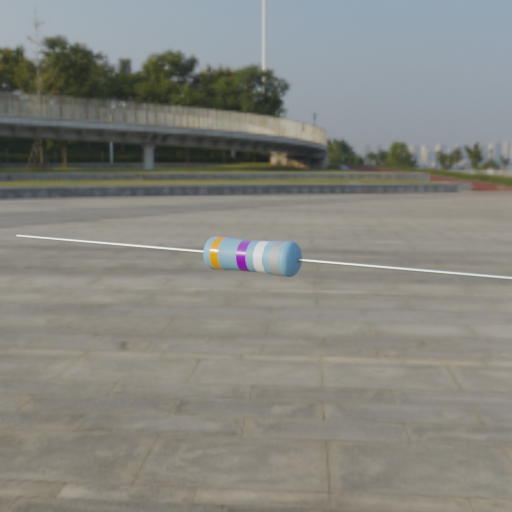
Resistor colour bands (in order): orange, violet, white, silver